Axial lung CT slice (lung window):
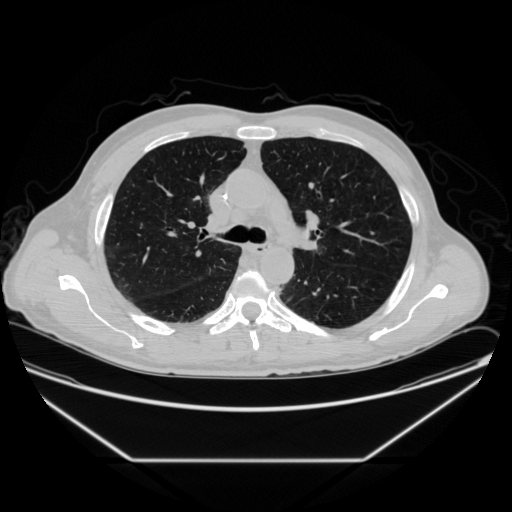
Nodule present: no